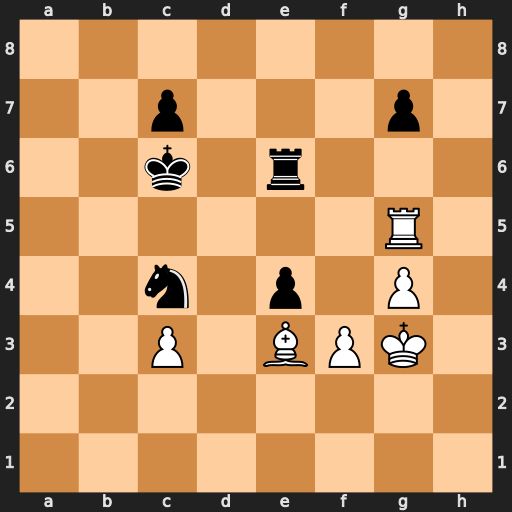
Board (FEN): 8/2p3p1/2k1r3/6R1/2n1p1P1/2P1BPK1/8/8
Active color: w
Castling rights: -
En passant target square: -
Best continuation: Rc5+ Kd6 Rxc4